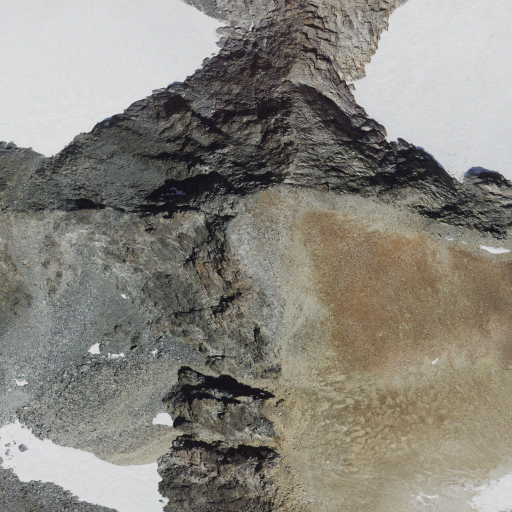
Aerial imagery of mountain in California named Mount Davis containing barren land, shrub, snow, and grassland